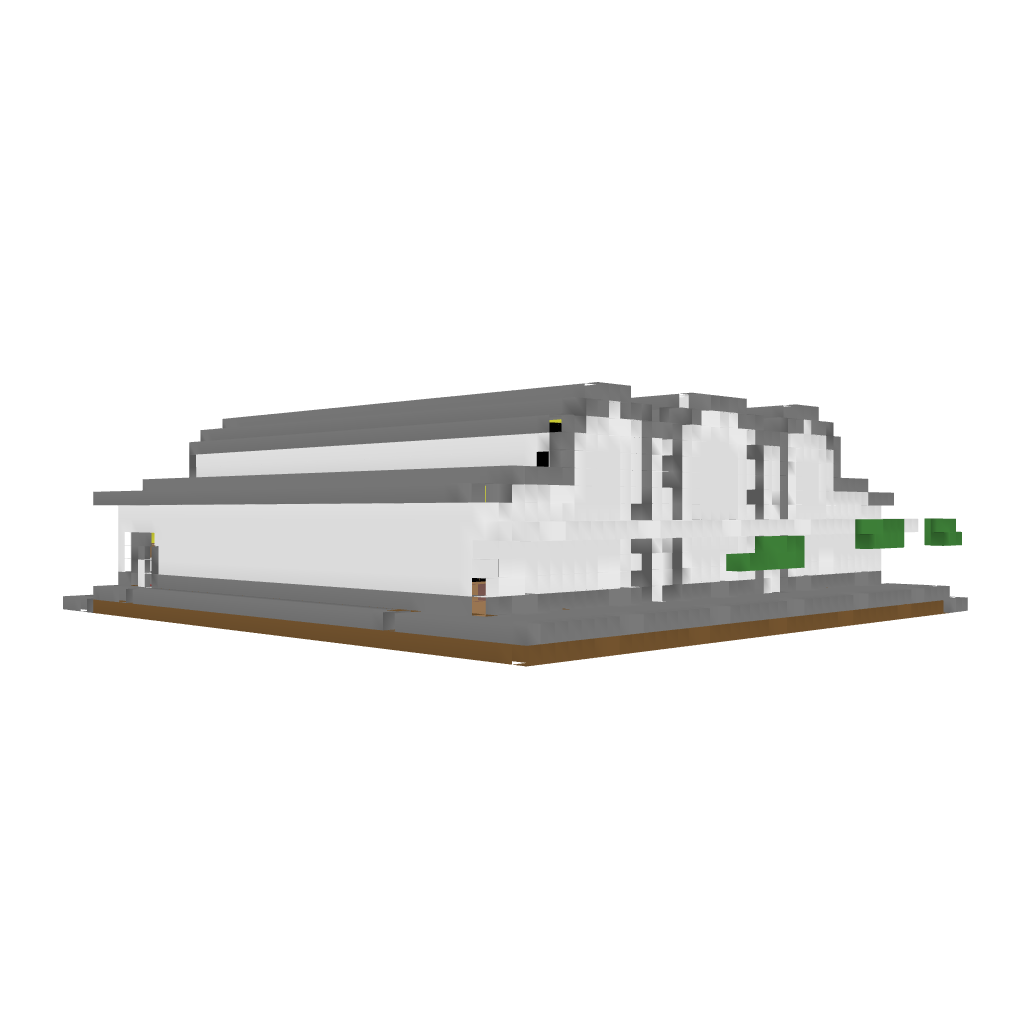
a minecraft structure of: theater bad low quality